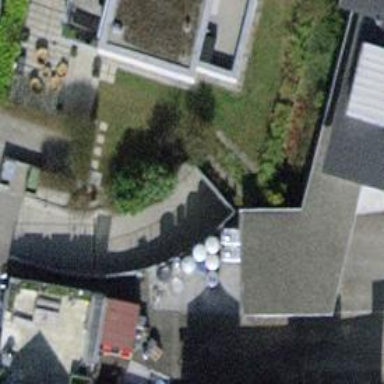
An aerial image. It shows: Parking entrance.